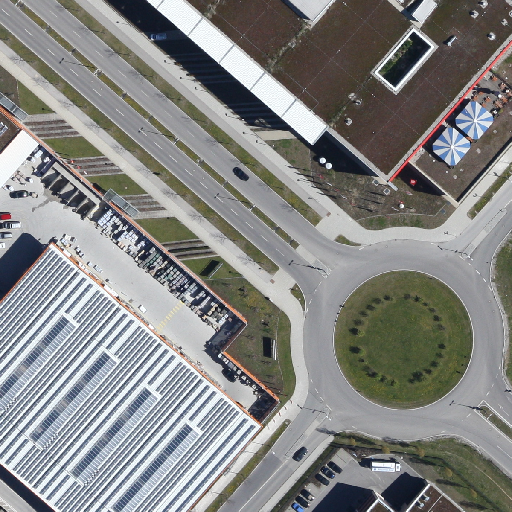
Referring expression: vehicle